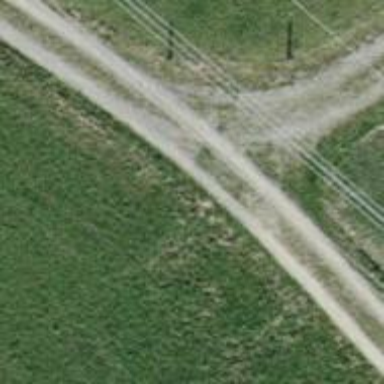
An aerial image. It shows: Compacted grade3 track.